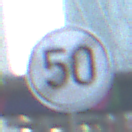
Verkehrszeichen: EndeGeschwindigkeit50
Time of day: MorningAfternoon
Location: Outdoor (Urban)
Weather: PartlyCloudy
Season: NotSpecified
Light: Natural